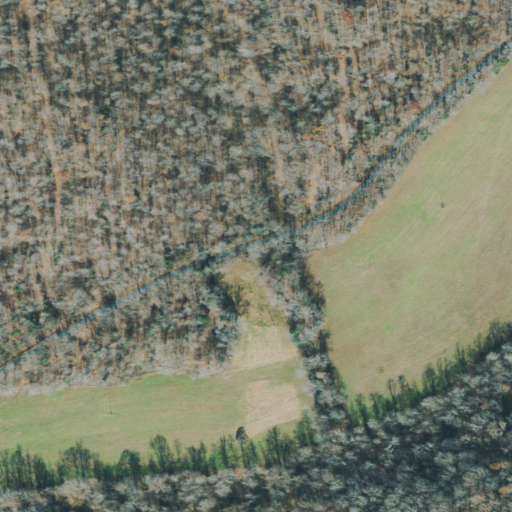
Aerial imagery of valley in Tennessee named Deadhorse Hollow containing deciduous forest, pasture, open development, and mixed forest